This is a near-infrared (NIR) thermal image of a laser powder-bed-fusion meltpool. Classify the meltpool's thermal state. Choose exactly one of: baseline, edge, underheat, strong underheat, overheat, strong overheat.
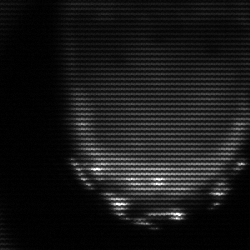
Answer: edge